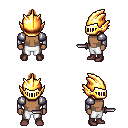
a pixel art fantasy rpg character, male body template, human, dark skin, steel arm armor, white pants, brown short topknot hairstyle, gold helm, maroon shoes, dagger, four views (front, back, left, right), 2x2 character sprite sheet, small pixel art, hard edges, no anti-aliasing